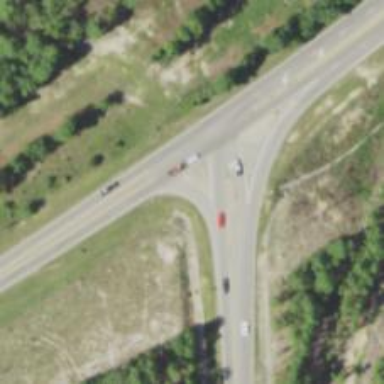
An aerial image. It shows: Trunk link highway.